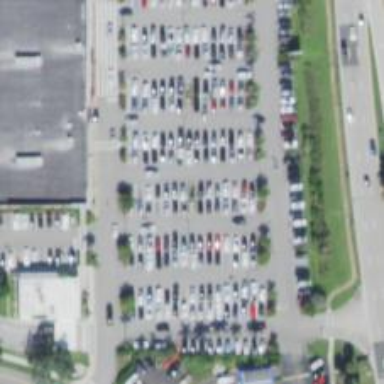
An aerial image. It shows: Trolley bay.